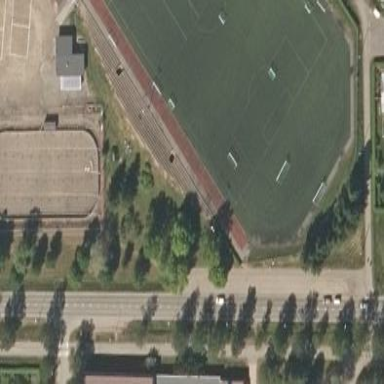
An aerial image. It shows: Bleachers on leisure land.